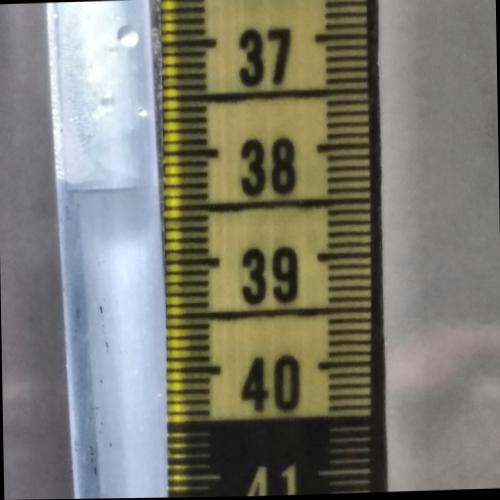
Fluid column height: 38.3 cm